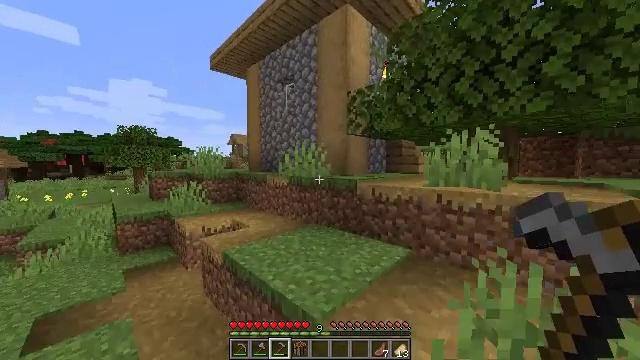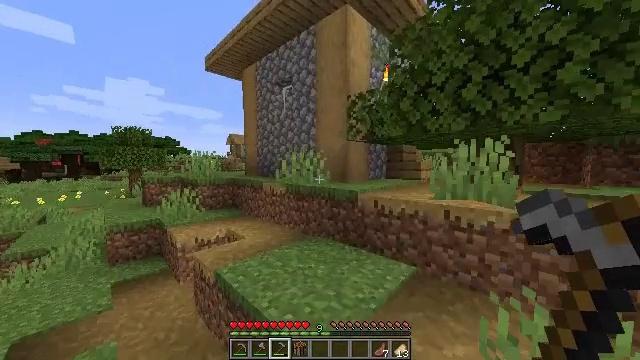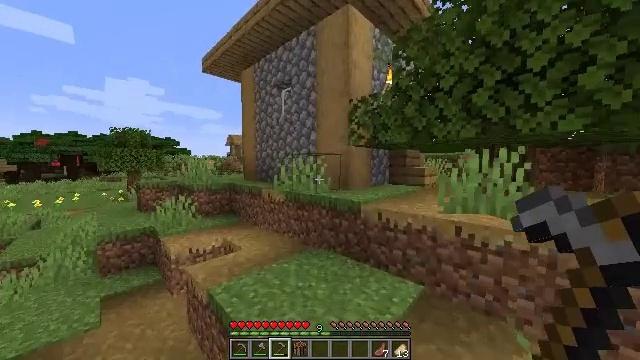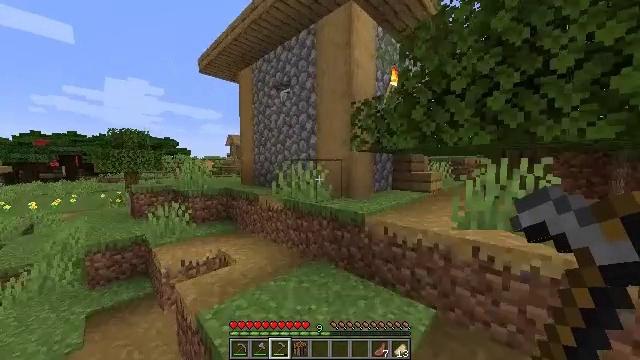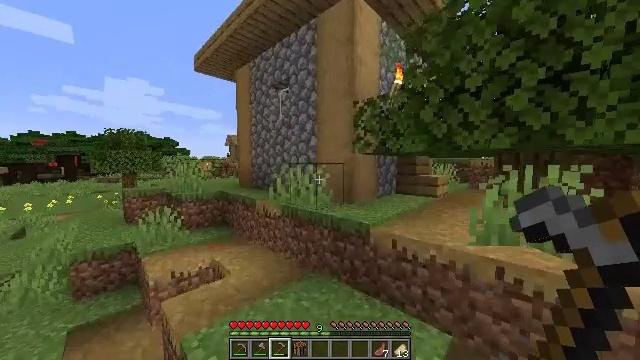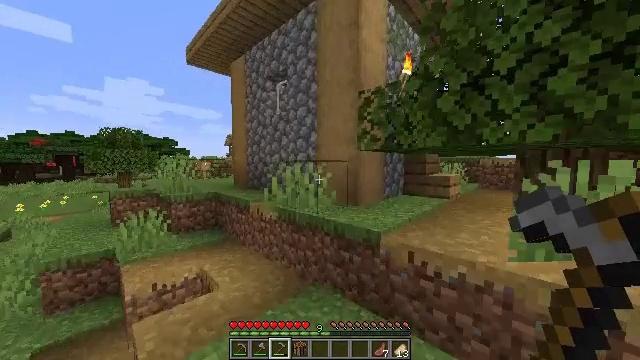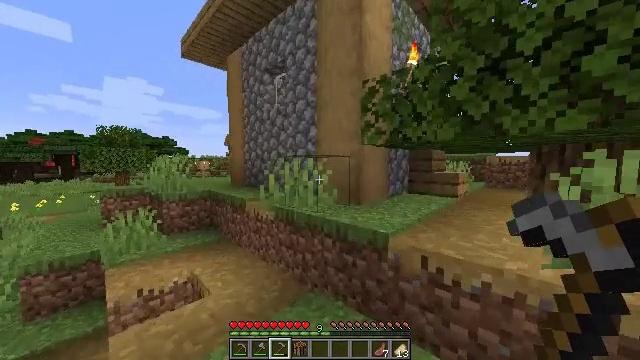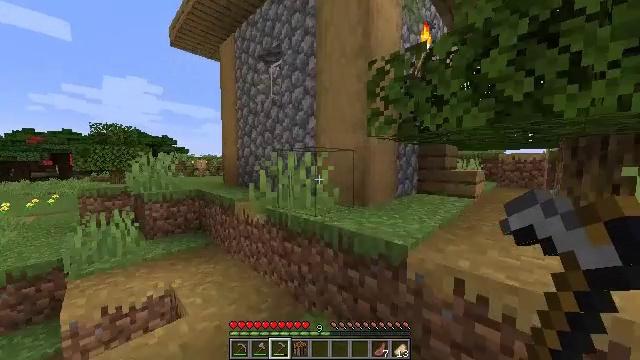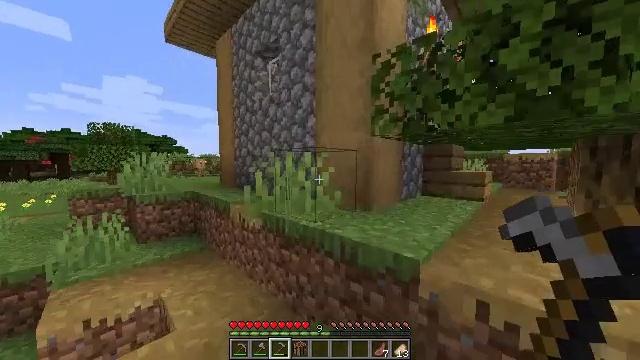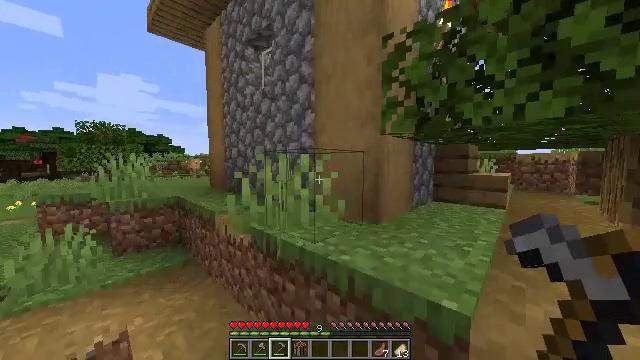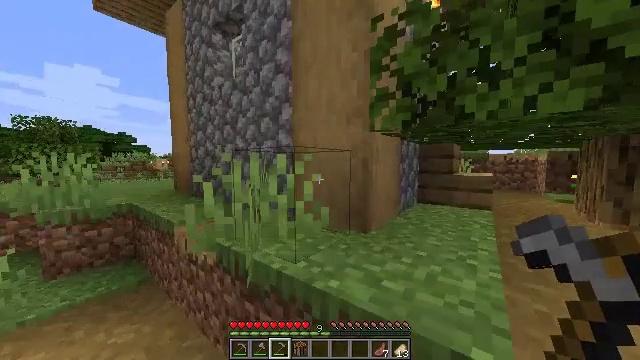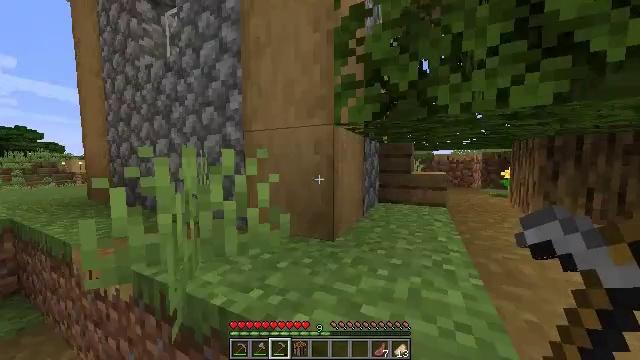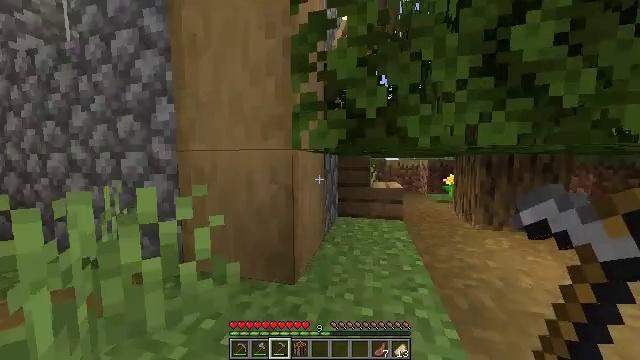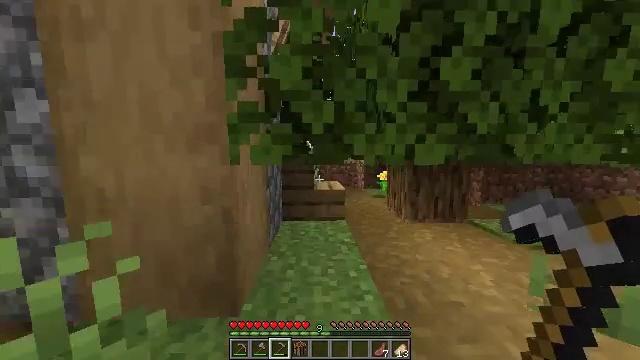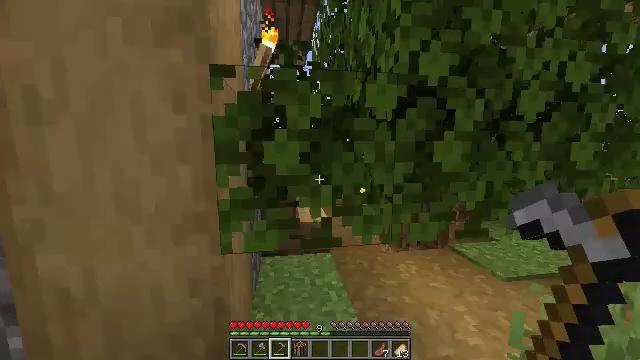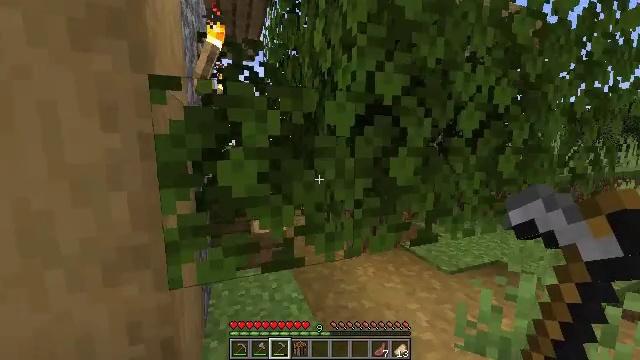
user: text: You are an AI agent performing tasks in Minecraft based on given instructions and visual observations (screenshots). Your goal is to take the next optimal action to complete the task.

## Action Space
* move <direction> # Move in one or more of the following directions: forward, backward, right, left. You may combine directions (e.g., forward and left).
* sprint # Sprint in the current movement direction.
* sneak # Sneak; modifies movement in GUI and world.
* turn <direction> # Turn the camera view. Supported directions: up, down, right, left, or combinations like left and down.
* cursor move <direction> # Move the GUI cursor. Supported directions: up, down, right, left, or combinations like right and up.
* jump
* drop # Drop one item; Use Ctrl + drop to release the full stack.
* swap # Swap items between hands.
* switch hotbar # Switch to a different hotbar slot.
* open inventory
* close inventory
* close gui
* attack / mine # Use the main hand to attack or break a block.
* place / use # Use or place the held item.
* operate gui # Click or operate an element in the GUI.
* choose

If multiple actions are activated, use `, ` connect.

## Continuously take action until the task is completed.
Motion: motion action
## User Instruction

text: Mine oak leaves.
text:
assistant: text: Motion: move forward, sprint, jump
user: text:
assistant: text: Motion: move forward, sprint, jump
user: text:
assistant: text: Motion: move forward, sprint, jump
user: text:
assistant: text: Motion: move forward, sprint, jump
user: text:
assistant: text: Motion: move forward, sprint
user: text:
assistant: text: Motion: move forward, sprint
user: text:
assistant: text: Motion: move forward, sprint
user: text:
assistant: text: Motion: move forward, sprint
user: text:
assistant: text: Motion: move forward, sprint
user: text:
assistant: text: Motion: move forward, sprint, turn right
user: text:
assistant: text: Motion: move forward, sprint, turn right
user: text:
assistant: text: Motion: move forward, sprint, turn right, jump
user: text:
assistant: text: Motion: move forward, sprint, turn right and down, jump
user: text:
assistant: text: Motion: move forward, sprint, turn right, jump
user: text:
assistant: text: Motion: move forward, sprint, turn right, jump
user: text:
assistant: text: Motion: move forward and move right, turn right, attack / mine
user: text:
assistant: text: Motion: move forward and move right, attack / mine
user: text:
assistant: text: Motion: move right, attack / mine
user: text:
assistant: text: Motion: move right, attack / mine
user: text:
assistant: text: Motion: move right, attack / mine
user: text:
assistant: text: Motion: move right, attack / mine
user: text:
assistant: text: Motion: move right, turn left, attack / mine
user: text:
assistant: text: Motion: turn left, attack / mine
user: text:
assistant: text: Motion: turn left, attack / mine
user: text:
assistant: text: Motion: turn left, attack / mine
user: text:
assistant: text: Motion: attack / mine
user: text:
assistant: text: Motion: attack / mine
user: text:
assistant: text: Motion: attack / mine
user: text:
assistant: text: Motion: attack / mine
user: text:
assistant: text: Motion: attack / mine